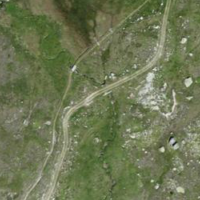
EUNIS habitat code: 26
Species observed at this site:
Parnassia palustris